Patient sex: M
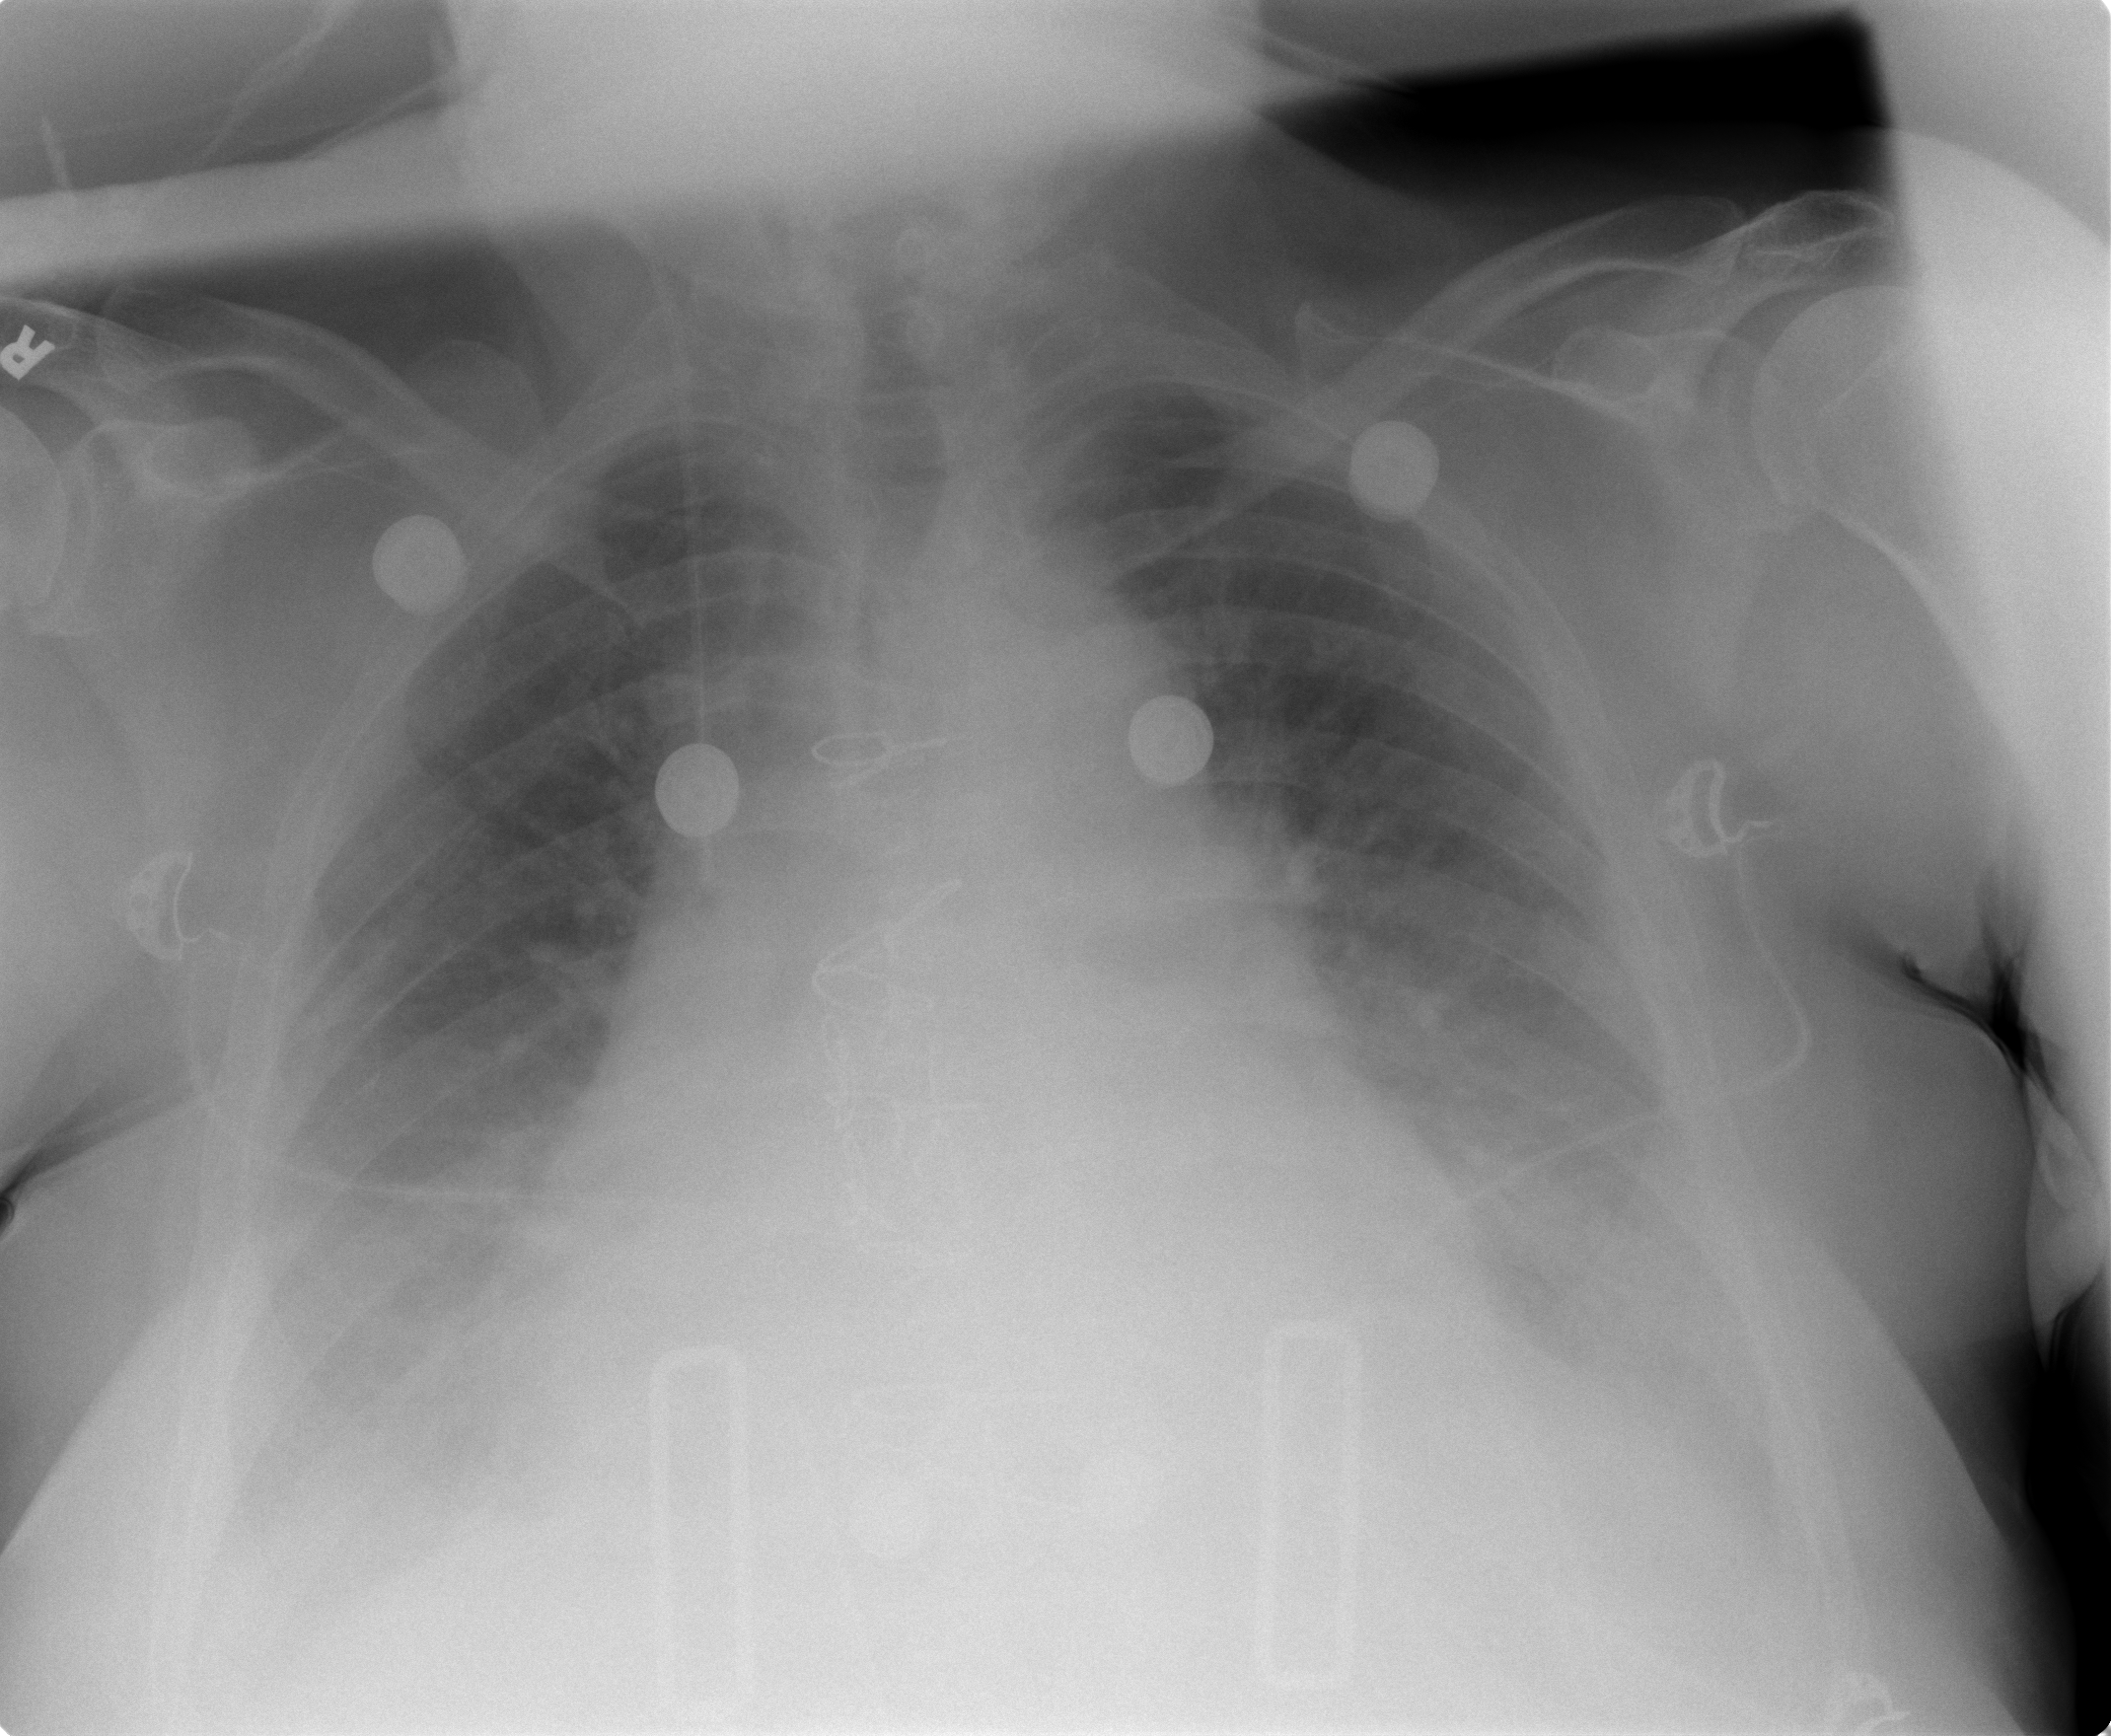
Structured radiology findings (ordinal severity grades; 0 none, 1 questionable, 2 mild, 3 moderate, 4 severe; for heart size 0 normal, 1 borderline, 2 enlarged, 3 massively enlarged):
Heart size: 2
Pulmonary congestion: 2
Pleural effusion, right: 3
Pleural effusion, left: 3
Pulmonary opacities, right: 0
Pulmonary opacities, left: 0
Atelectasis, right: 2
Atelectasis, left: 2